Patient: sex M, age 40
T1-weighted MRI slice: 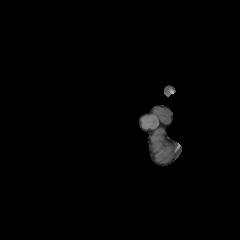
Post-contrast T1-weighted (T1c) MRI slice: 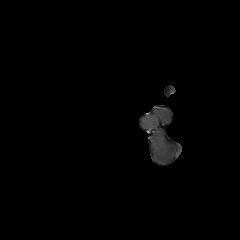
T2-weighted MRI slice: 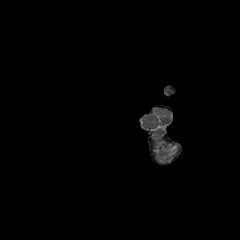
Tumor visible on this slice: no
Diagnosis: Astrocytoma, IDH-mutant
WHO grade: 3